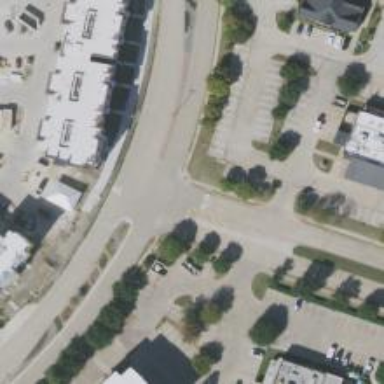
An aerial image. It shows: Tertiary road with separate sidewalk.